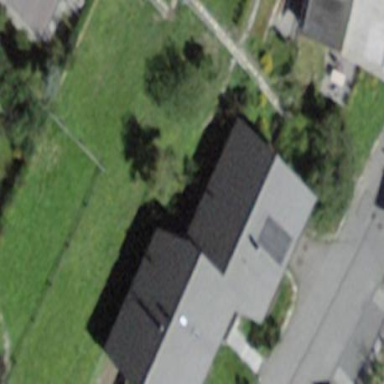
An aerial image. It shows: Building with gabled roof oriented along its length.